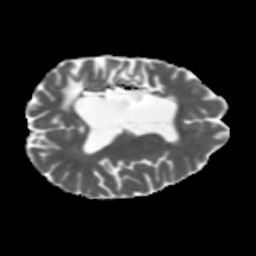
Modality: MD
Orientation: axial
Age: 31
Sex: female
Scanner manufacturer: siemens
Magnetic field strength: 3 T
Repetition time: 5.47 s
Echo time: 0.0854 s